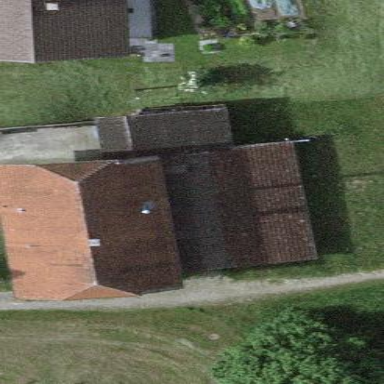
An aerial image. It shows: Detached building with half-hipped roof.